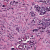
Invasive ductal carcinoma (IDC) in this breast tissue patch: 1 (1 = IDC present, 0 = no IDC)